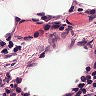
Metastatic tissue present: no